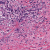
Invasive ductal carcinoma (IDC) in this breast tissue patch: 1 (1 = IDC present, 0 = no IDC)